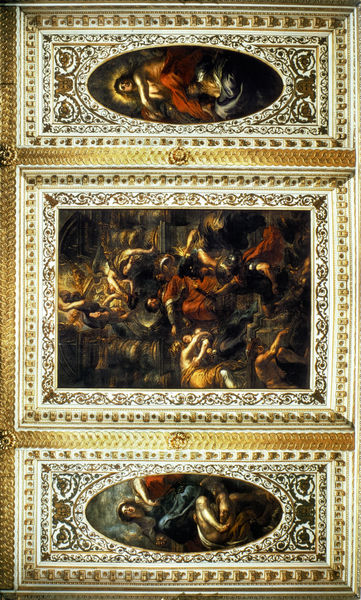
Titel: Der südliche Teil des Deckengemäldes mit der "Klugen Regierung von König James I." in der Mitte
Künstler: Peter Paul Rubens
Standort: London
Institution: Banqueting Hall
Schlagwörter: blau, dunkel, gemälde, kampf, mann, weiß, frauen, gelb, menschen, ocker, ausschnitt, blume, braun, frau, licht, männer, szene, blüte, rot, schloss, malerei, ornament, wand, band, barock, bibel, falten, geschichte, rahmen, kirche, figur, gold, tücher, decke, drei, renaissance, rokoko, oval, ranken, bilder, figuren, schlacht, detail, floral, ornamente, verzierung, stuck, faltenwurf, foto, fotografie, rechtecke, vergoldet, rechteck, raub, quadrate, heiligenschein, hölle, teufel, lust, zentrum, kassettendecke, heilige, deckengemälde, fresko, mittelfeld, szenen, sakral, arabesken, verzierungen, rosetten, altarbild, dreiteilig, tryptichon, kassette, rahemn, heiligenbild, teile, medaillons, himmer, heiligenscheine, triptychon, triptichon, deckenfresko, rold drei, reipticon, sakraö, kasett